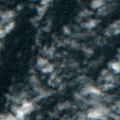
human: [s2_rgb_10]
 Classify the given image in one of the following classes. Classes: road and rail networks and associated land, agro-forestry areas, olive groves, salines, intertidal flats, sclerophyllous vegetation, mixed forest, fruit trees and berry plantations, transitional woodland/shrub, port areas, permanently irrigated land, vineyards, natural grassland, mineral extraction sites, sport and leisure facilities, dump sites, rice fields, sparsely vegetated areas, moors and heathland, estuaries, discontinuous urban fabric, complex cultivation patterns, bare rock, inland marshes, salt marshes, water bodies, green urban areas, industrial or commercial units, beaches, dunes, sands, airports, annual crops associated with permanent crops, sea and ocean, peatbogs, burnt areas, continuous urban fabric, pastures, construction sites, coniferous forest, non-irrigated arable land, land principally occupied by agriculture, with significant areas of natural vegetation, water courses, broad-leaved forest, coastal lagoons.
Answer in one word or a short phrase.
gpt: sea and ocean